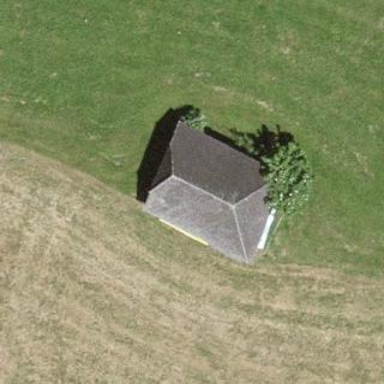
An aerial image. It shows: Barn.